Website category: university
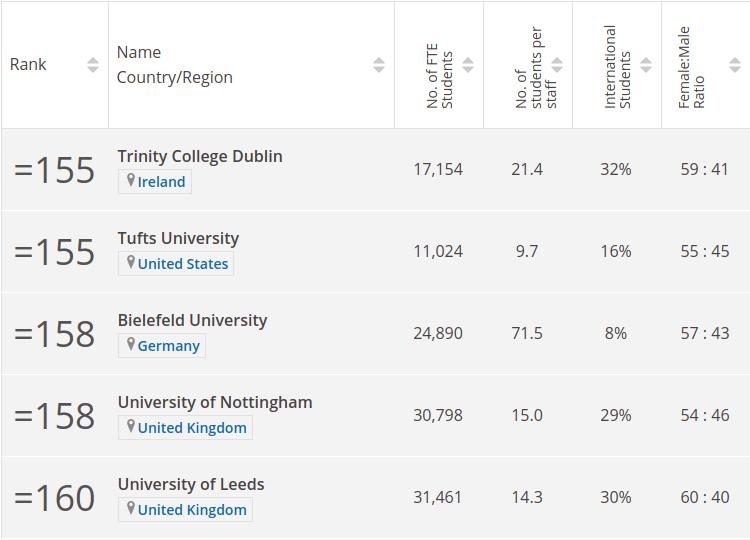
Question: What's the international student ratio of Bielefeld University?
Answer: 8%

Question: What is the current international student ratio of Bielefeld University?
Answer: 8%

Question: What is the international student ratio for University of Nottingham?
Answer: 29%

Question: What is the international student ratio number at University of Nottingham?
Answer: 29%

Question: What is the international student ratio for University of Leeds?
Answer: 30%

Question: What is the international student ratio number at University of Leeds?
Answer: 30%

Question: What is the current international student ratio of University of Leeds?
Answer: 30%

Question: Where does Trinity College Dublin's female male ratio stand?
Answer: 59 : 41

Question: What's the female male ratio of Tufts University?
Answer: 55 : 45

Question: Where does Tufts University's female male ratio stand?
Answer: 55 : 45

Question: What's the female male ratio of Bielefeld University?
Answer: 57 : 43

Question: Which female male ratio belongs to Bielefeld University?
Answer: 57 : 43

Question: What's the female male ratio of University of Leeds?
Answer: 60 : 40

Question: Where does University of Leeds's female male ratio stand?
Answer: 60 : 40

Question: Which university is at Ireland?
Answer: Trinity College Dublin

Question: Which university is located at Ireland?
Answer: Trinity College Dublin

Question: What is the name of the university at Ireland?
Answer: Trinity College Dublin

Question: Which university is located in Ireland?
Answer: Trinity College Dublin

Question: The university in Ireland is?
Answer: Trinity College Dublin

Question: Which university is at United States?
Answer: Tufts University

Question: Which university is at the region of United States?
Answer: Tufts University

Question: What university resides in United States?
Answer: Tufts University

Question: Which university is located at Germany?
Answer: Bielefeld University

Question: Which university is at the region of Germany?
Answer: Bielefeld University

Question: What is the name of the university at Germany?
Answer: Bielefeld University

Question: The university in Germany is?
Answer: Bielefeld University

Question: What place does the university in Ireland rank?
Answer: =155

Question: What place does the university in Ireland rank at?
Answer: =155

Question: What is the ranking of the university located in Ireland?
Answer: =155

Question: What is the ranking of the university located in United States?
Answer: =155

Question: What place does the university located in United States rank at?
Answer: =155

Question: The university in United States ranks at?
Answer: =155

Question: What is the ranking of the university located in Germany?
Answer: =158

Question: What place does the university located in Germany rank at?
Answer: =158